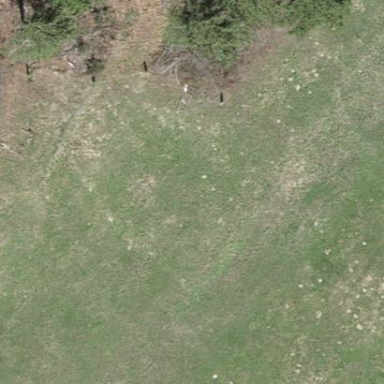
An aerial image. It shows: Open area covered with grass.